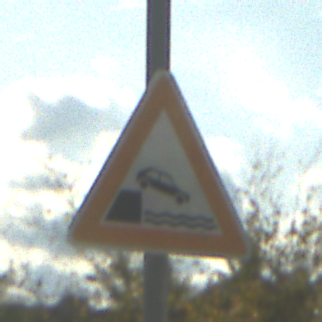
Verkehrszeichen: Ufer
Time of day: MorningAfternoon
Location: Outdoor (RoadRail)
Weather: PartlyCloudy
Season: NotSpecified
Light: Natural